九年级 · 解析几何
在平面直角坐标系中, 半径为 1 的 $\odot A$ 的圆心坐标为 $(-3,-2)$, 若 $P$ 是 $x$ 轴上一动点, $P Q$ 是 $\odot A$的切线, $Q$ 为切点, 则当 $P Q$ 最短时 $P$ 点的坐标为 $(）$
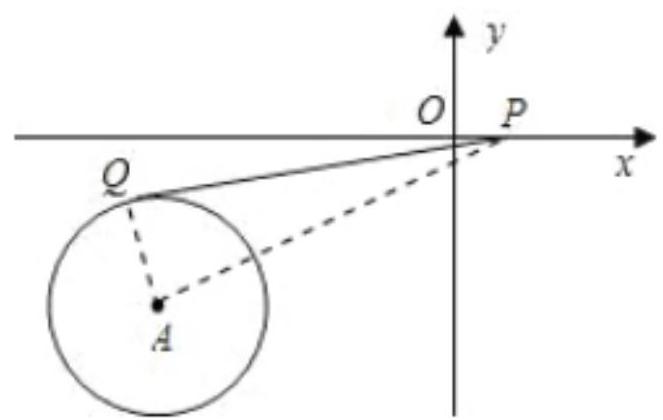
A. $(-2,0)$
B. $(-3,0)$
C. $(-4,0)$
D. $(-2,0)$ 或 $(-4,0)$
答案: B
解析: 连接 $A Q, A P$, 如图,

根据切线的性质定理, 得 $A Q \perp P Q$,

要使 $P Q$ 最小，只需 $A P$ 最小，
则根据垂线段最短, 则作 $A P \perp x$ 轴于 $P$, 即为所求作的点 $P$,

此时 $P$ 点的坐标是 $(-3,0)$.

故选 $B$.